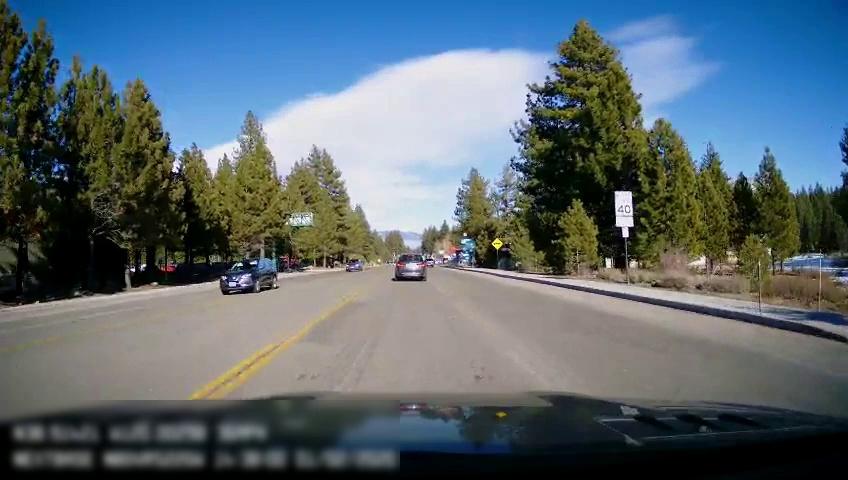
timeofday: Day
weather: Sunny
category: Drivable Space
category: Vehicles | SUV
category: Vehicles | Car
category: Vehicles | Car
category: Lanes | Opposite Lane
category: Lanes | Opposite Lane
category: Lanes | Opposite Lane
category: Lanes | Current Lane
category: Traffic | Signs
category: Traffic | Signs